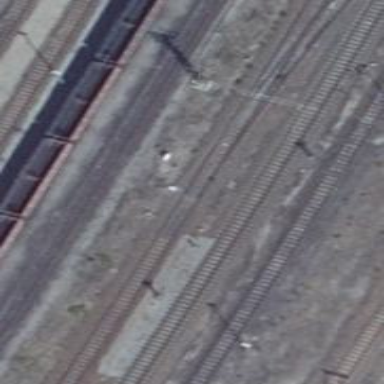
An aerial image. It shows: Railway switch.